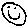
Label: smiley face